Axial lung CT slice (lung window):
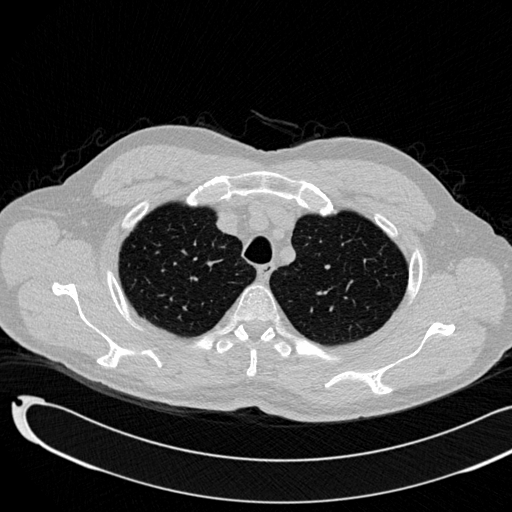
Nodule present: no